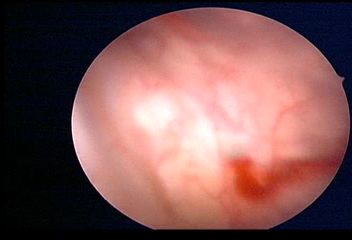
Modality: WLC
Class: Normal mucosa
Bladder cancer association: No